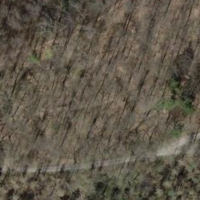
EUNIS habitat code: 41
Species observed at this site:
Fagus sylvatica